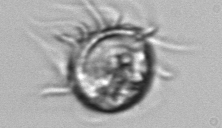
Label: Leegaardiella_ovalis